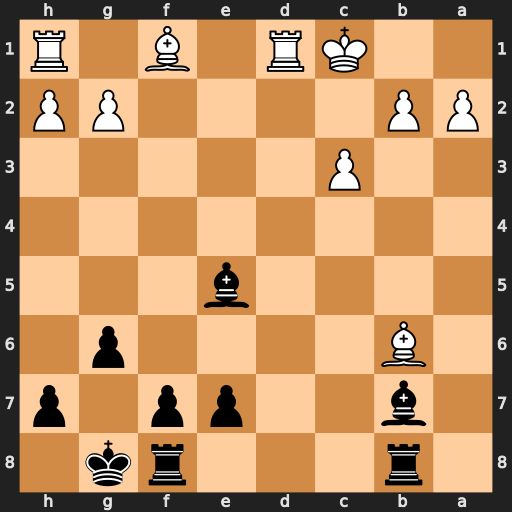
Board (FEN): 1r3rk1/1b2pp1p/1B4p1/4b3/8/2P5/PP4PP/2KR1B1R
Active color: b
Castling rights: -
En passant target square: -
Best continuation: Bf4+ Kc2 Be4+ Bd3 Bxd3+ Rxd3 Rxb6